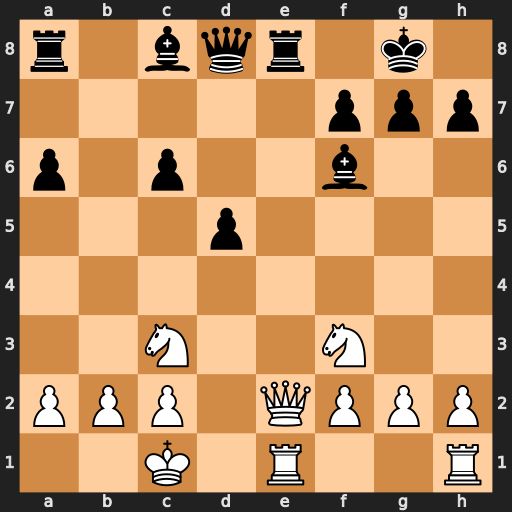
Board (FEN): r1bqr1k1/5ppp/p1p2b2/3p4/8/2N2N2/PPP1QPPP/2K1R2R
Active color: w
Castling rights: -
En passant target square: -
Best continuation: Qxe8+ Qxe8 Rxe8#